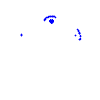
Particle: kaon